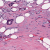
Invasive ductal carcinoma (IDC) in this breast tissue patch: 1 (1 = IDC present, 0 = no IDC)